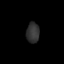
Tissue: skin
Cell type: Epithelial cells
Senescence score: 0.2418
Nuclear area (px): 262
Mean DAPI intensity: 49.179